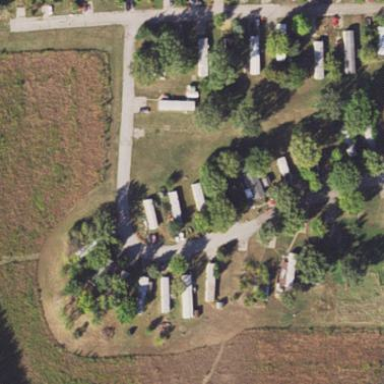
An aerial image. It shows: Residential area designated as trailer park.